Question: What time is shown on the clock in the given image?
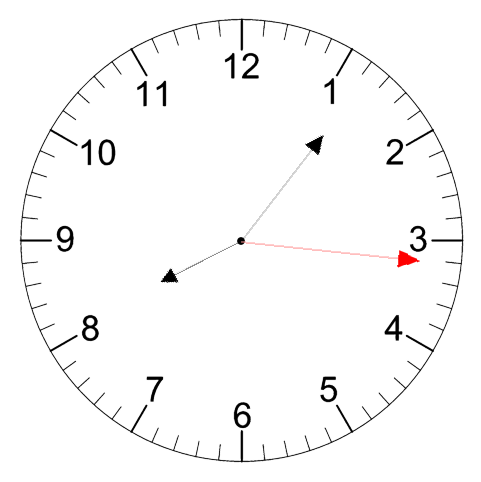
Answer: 08:06:16